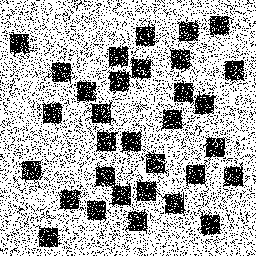
Squares: 32
Triangles: 0
Stars: 0
Total shapes: 32